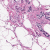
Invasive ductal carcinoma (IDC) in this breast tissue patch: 0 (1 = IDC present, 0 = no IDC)